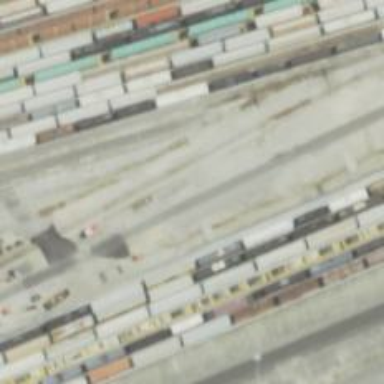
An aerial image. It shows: Rail spur service.